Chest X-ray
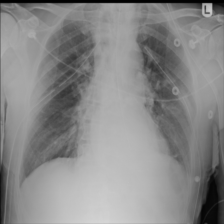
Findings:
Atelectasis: negative
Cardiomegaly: negative
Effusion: negative
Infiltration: negative
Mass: negative
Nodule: negative
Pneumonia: negative
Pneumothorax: negative
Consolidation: negative
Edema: negative
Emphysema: negative
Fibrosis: negative
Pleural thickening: negative
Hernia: negative